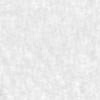
Label: no_change